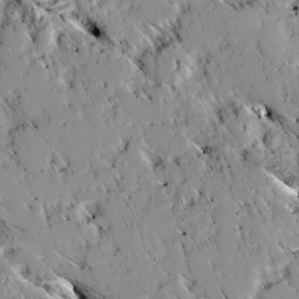
Label: non_frost